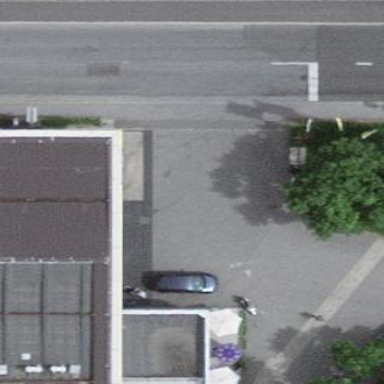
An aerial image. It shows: View of roof of building.